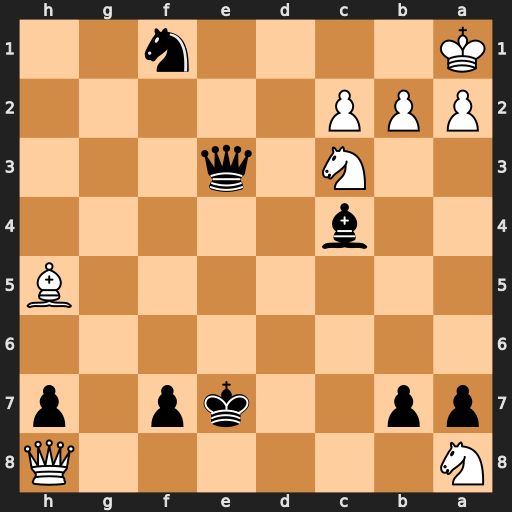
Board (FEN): N6Q/pp2kp1p/8/7B/2b5/2N1q3/PPP5/K4n2
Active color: b
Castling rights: -
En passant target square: -
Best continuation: Qc1+ Nb1 Ne3 Qe5+ Be6